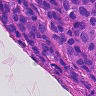
Metastatic tissue present: yes